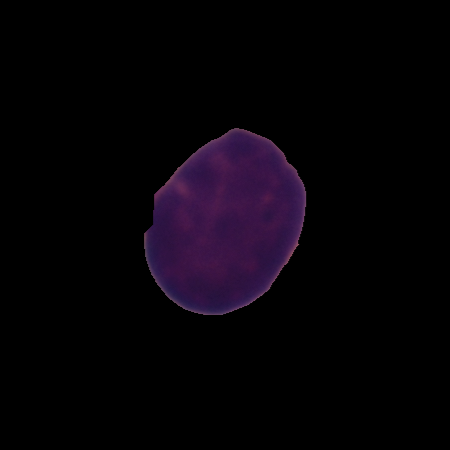
Label: healthy